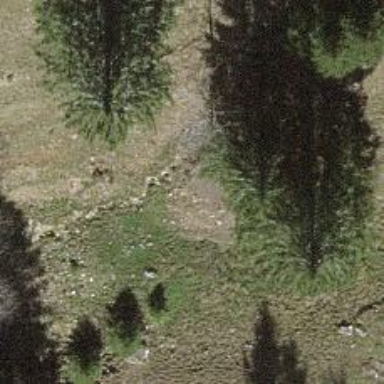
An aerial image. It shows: Single tag "natural: tree."